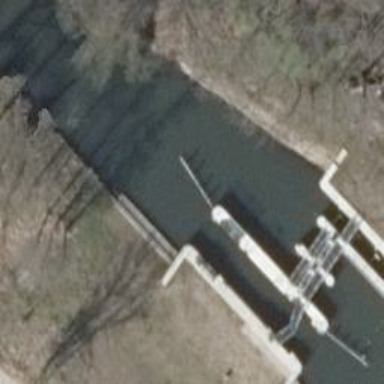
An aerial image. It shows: Lock gate along waterway.